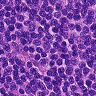
Metastatic tissue present: no